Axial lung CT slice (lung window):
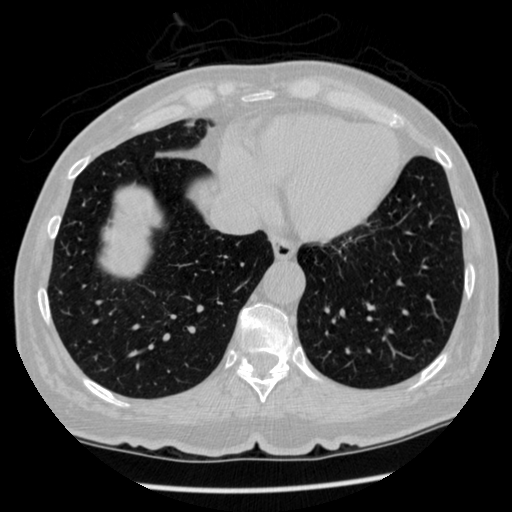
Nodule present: no